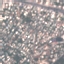
Land use / land cover class: Residential